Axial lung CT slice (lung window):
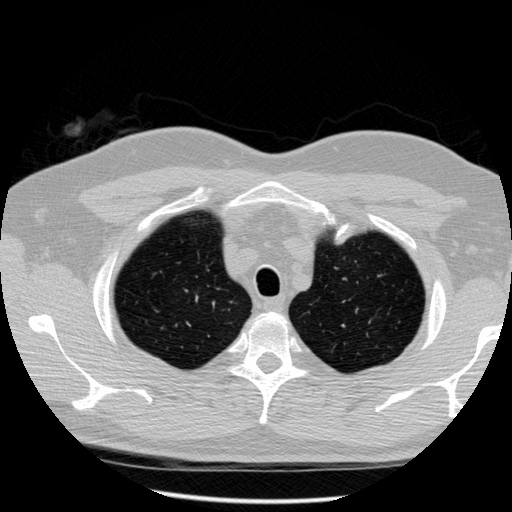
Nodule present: no